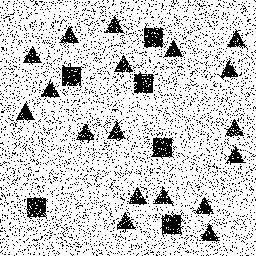
Squares: 6
Triangles: 18
Stars: 0
Total shapes: 24